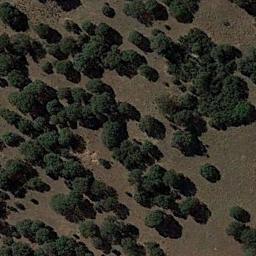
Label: chaparral